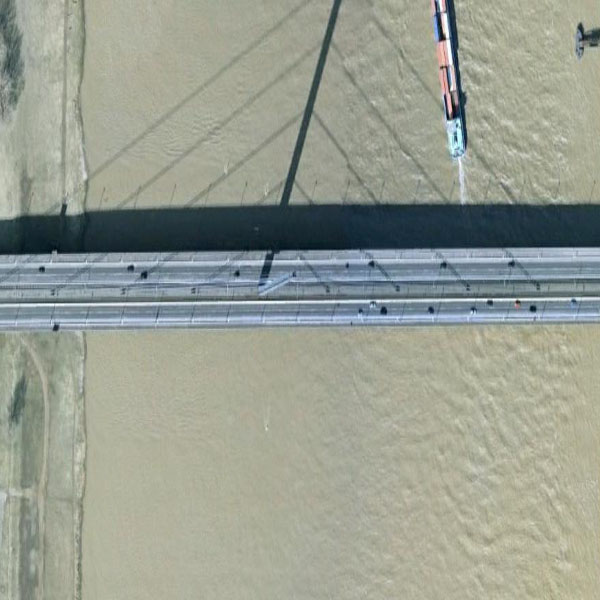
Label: Bridge